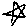
Label: star